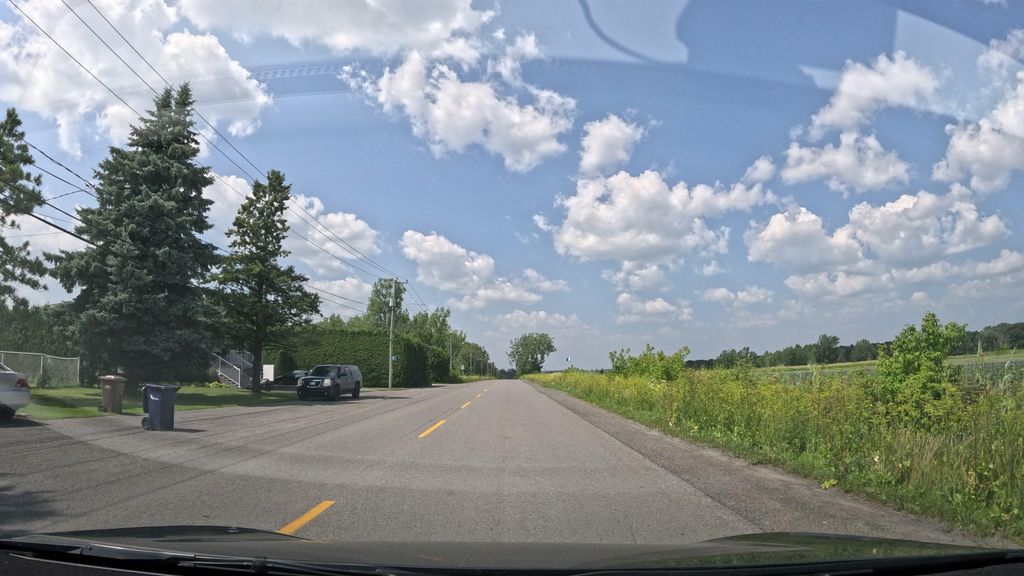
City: montreal